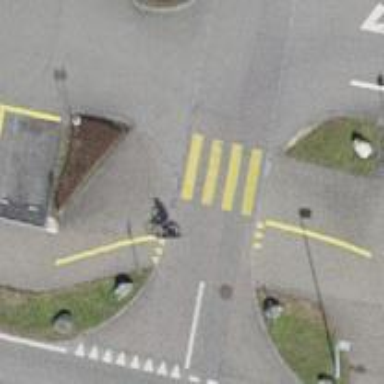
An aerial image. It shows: Uncontrolled zebra crossing on the road.